Current action and preconditions to check: path_clear

Your task: For each precondition in the list above, predict whether it will hold at this action.

Consider the current scene as observed from the mobile robot's camera, and analyze the predicted future states of all dynamic agents (e.g., people, animals, vehicles, or any moving entities) within the NEXT SECOND.

IMPORTANT: Only answer "very likely" if you are absolutely certain—based on strong, clear evidence—that a dynamic agent will violate the precondition in the predicted future state. Do NOT answer "very likely" for unlikely, ambiguous, or low-probability risks.

Ask yourself for each precondition: Is there a high probability, with clear and convincing evidence, that the predicted future states of any dynamic agent will interfere with the predicted future state of the currently executing action within the NEXT SECOND, causing that precondition to fail?

Assess the risk level based on these predictions. Use "likely" or "very likely" if motions create a clear risk of interference.

Use "neutral" or "improbable" if agents are nearby but their predicted paths are clearly diverging or non-conflicting.

Failure Risk Categories: "very improbable", "improbable", "neutral", "likely", "very likely"

Answer Format: Output ONLY the probability_of_failure value from these categories: "very improbable", "improbable", "neutral", "likely", "very likely"

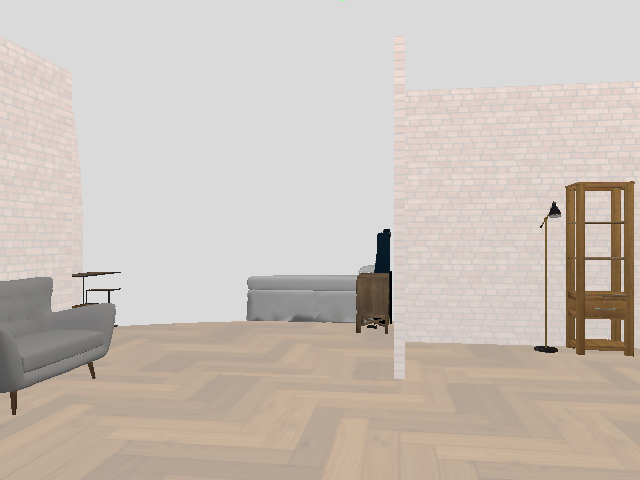

Answer: very improbable